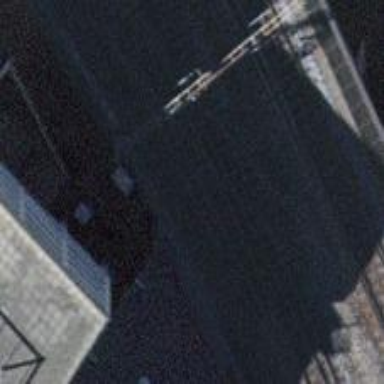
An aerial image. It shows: Bridge with electrified rail tracks and contact line.